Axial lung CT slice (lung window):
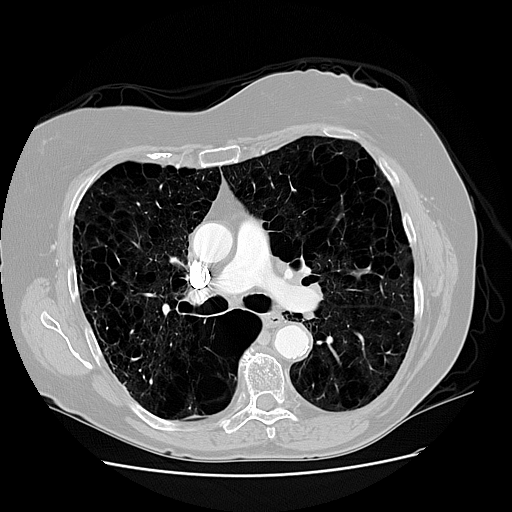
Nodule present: no